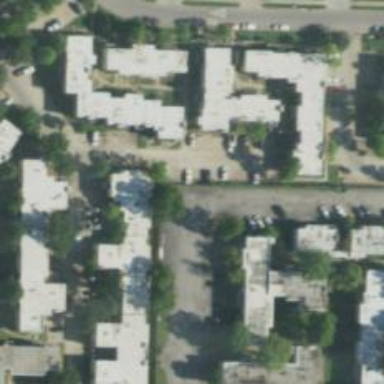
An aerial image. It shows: Living street.